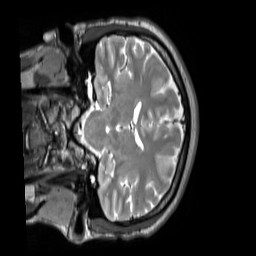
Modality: T2w
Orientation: coronal
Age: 19
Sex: male
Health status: ill
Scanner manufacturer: siemens
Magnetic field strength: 3 T
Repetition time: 2.8 s
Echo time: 0.326 s